This time-frequency spectrogram was computed from a rotor test-rig vibration snapshot; brighter regions carry more energy. What is the most likely rotor condition (normal, misalignment, unbalance, looseness)?
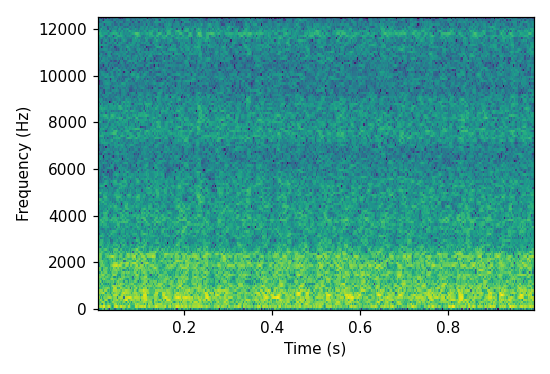
Answer: looseness